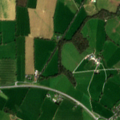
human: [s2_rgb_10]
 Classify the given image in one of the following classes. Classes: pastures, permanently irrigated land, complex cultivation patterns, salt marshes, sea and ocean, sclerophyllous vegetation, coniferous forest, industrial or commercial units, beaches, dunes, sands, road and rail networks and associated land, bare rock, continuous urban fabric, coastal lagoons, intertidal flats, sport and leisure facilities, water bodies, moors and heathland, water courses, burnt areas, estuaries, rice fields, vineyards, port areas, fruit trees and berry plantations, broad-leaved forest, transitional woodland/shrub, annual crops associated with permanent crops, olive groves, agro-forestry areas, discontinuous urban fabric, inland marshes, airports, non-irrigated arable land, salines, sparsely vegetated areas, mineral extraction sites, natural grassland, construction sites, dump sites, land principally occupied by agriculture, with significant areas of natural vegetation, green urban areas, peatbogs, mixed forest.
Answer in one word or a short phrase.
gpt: discontinuous urban fabric, non-irrigated arable land, pastures